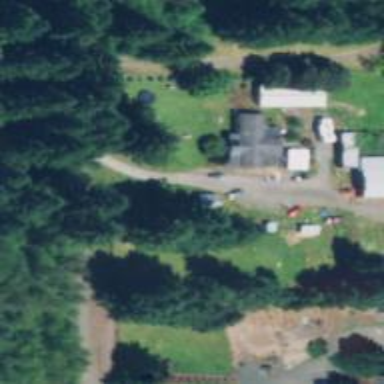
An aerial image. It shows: Driveway leading to service road.